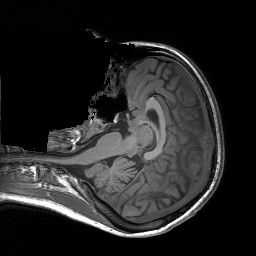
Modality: T1w
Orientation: axial